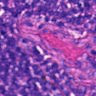
Metastatic tissue present: no